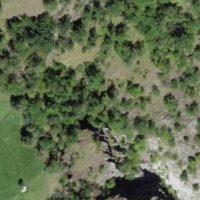
EUNIS habitat code: 23
Species observed at this site:
Lasiommata megera
Libelloides coccajus
Coenonympha pamphilus
Polyommatus icarus
Issoria lathonia